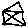
Label: house